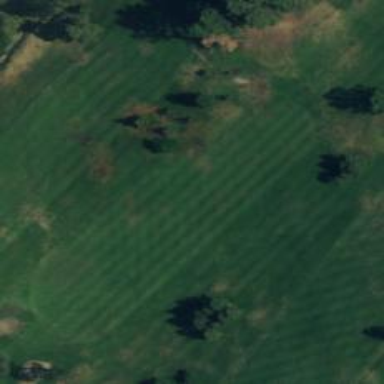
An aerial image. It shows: View of golf hole.